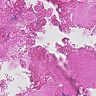
Metastatic tissue present: no